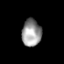
Tissue: prostate
Cell type: Myeloid cells
Senescence score: 0.7483
Nuclear area (px): 516
Mean DAPI intensity: 151.855